Question: I am trying to do an index match summation over multiple criteria. I have figured out the index match, but cannot sum multiple things that have been found. An example table is linked below:

I am trying to dynamically sum by Country across multiple time frames - e.g. For Argentina what is the sum of A between dates 2/1/2019 and 5/1/2019? I can do an index match to extract a specific number, but cannot sum.
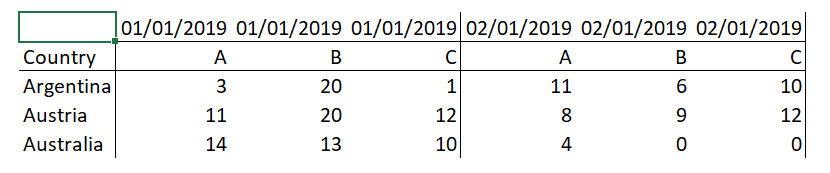
Answer: Use INDEX/MATCH to return the correct row to a SUMIFS:
'''
=SUMIFS(INDEX(1:1000,MATCH("Argentina",A:A,0),0),1:1,">=" & Date(2019,1,2),1:1,"<=" & date(2019,1,5),2:2,"A")
'''